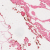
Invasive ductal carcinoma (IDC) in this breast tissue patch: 0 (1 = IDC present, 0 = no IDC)